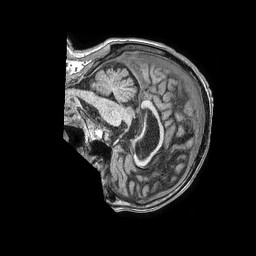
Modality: T1w
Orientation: sagittal
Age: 73
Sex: male
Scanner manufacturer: philips
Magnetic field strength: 1.5 T
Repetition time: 0.007596 s
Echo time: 0.00346 s